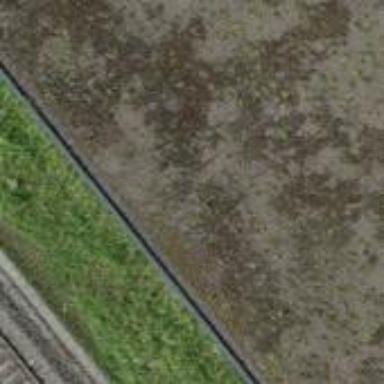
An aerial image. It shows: Single-track electrified rail service spur with contact line.